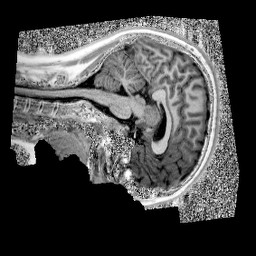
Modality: UNIT1
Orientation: sagittal
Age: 13
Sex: female
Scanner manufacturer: siemens
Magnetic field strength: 3 T
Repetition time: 4 s
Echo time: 0.00303 s